Question: The layout I'm trying to achieve is shown in this image:

The HTML below is one of many attempts which haven't worked. The project this is for is targeting HTML5 in the latest browsers only, so there is no need for it to work in anything except the latest Chrome, Safari, Firefox and (with a following wind) IE9 beta.
'''
<!DOCTYPE html>
<html>
<body>
<div style="border: solid 1px red; width:600px; height: 600px">
<span style="-webkit-transform:rotate(-
90deg);display:block;position:absolute;bottom:600px">My Vertical Text</span>
<img src="http://www.gizmodo.com/assets/resources/2007/01/Bill-gates-mugshot.jpg"
style="position:absolute;bottom:600px" />
</div>
</body>
</html>
'''
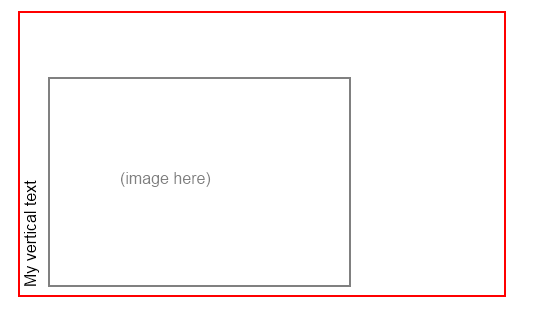
Answer: I suppose you might want something like this: <URL>
'bottom: 600px' is going to get you nowhere - that's just going to put the elements 600px away from the bottom of the user's screen. Instead, give the outer 'div' a 'position: relative' and let the two elements align to it's bottom with a suitably low 'bottom' value. Also check out the 'transform-origin' property to get the positioning of the 'span' correct after rotation.
'''
#outer {
border: solid 1px red;
width:600px;
height: 600px;
position: relative;
}
#text {
-webkit-transform: rotate(-90deg);
-webkit-transform-origin: left top;
-moz-transform: rotate(-90deg);
-moz-transform-origin: left top;
-o-transform: rotate(-90deg);
-o-transform-origin: left top;
transform: rotate(-90deg);
transform-origin: left top;
position: absolute;
bottom: 0;
left: 5px;
}
#img {
position:absolute;
bottom: 15px;
left: 30px;
}
'''